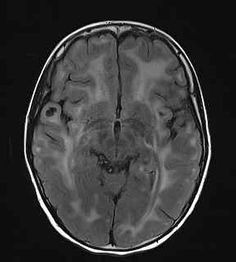
Label: notumor